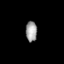
Tissue: skin
Cell type: Epithelial cells
Senescence score: 0.2747
Nuclear area (px): 229
Mean DAPI intensity: 157.013